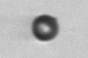
Label: bead